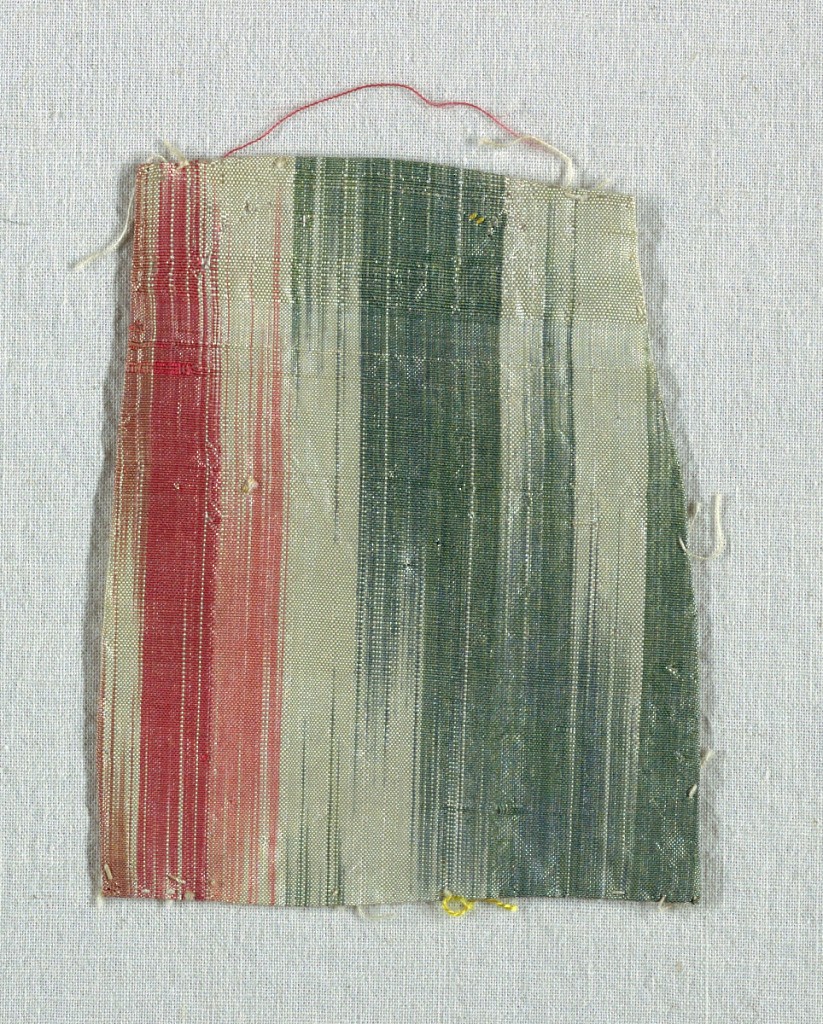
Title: Fragment
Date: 19th century
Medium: silk Technique: warp-faced plain weave patterned by warp dyed (possibly printed) stripes
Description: Ikat-like warp stripes in two shades of pink, magenta, yellow and green. Component "e" has applied yellow silk fringe. Components "d,g" have ikat-like warp stripes in green and blue.